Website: crate-barrel
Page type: account-selection
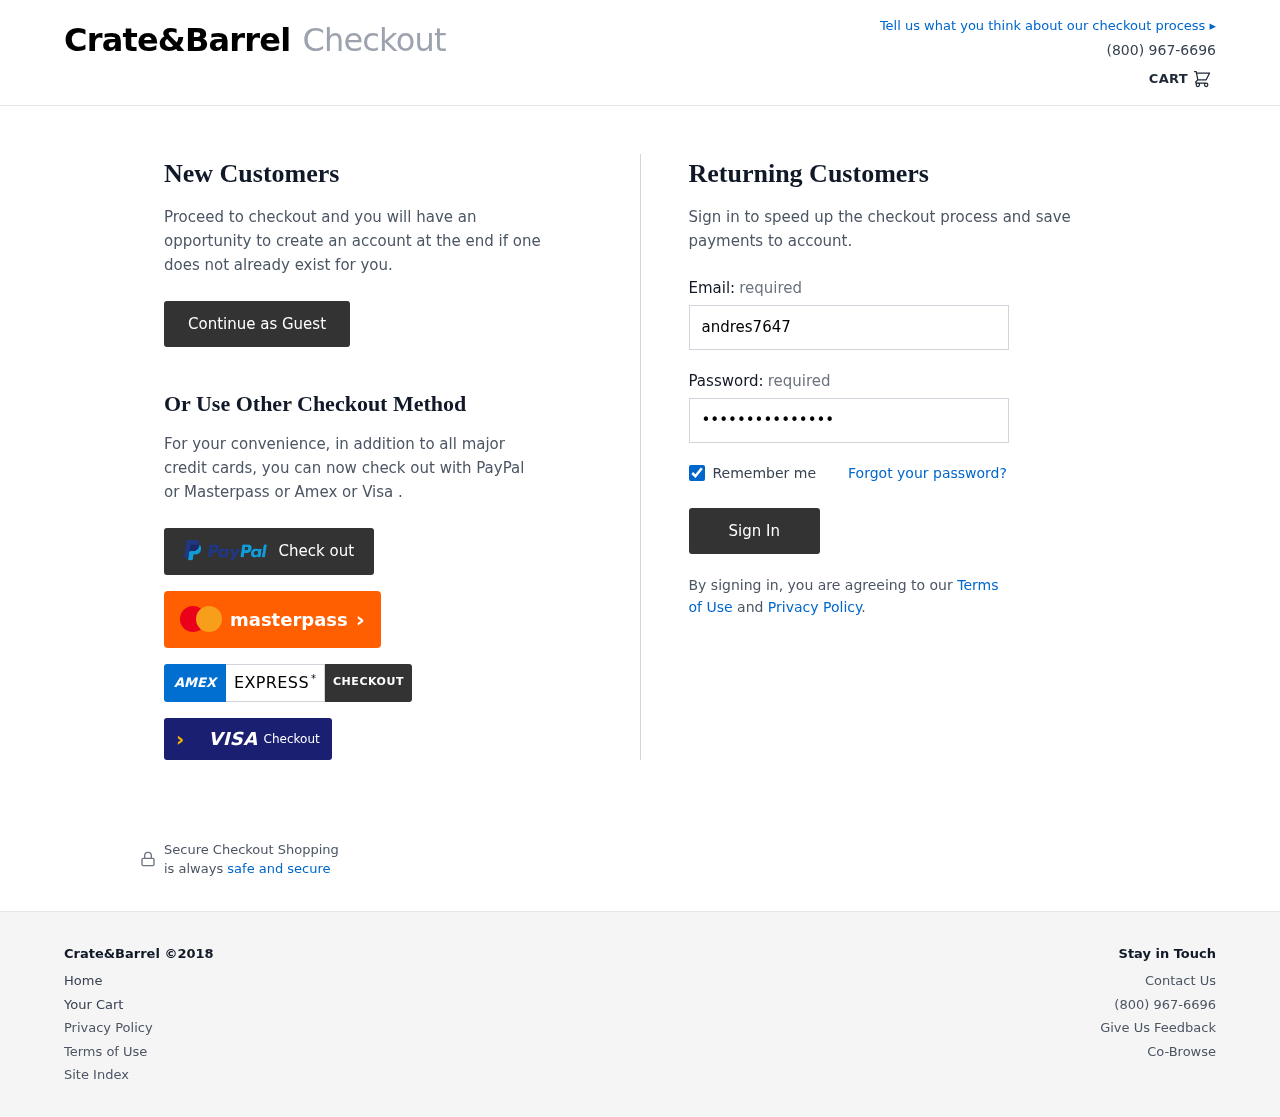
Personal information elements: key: PII_LOGIN_USERNAME
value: andres7647